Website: bh-photo
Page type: customer-info-address
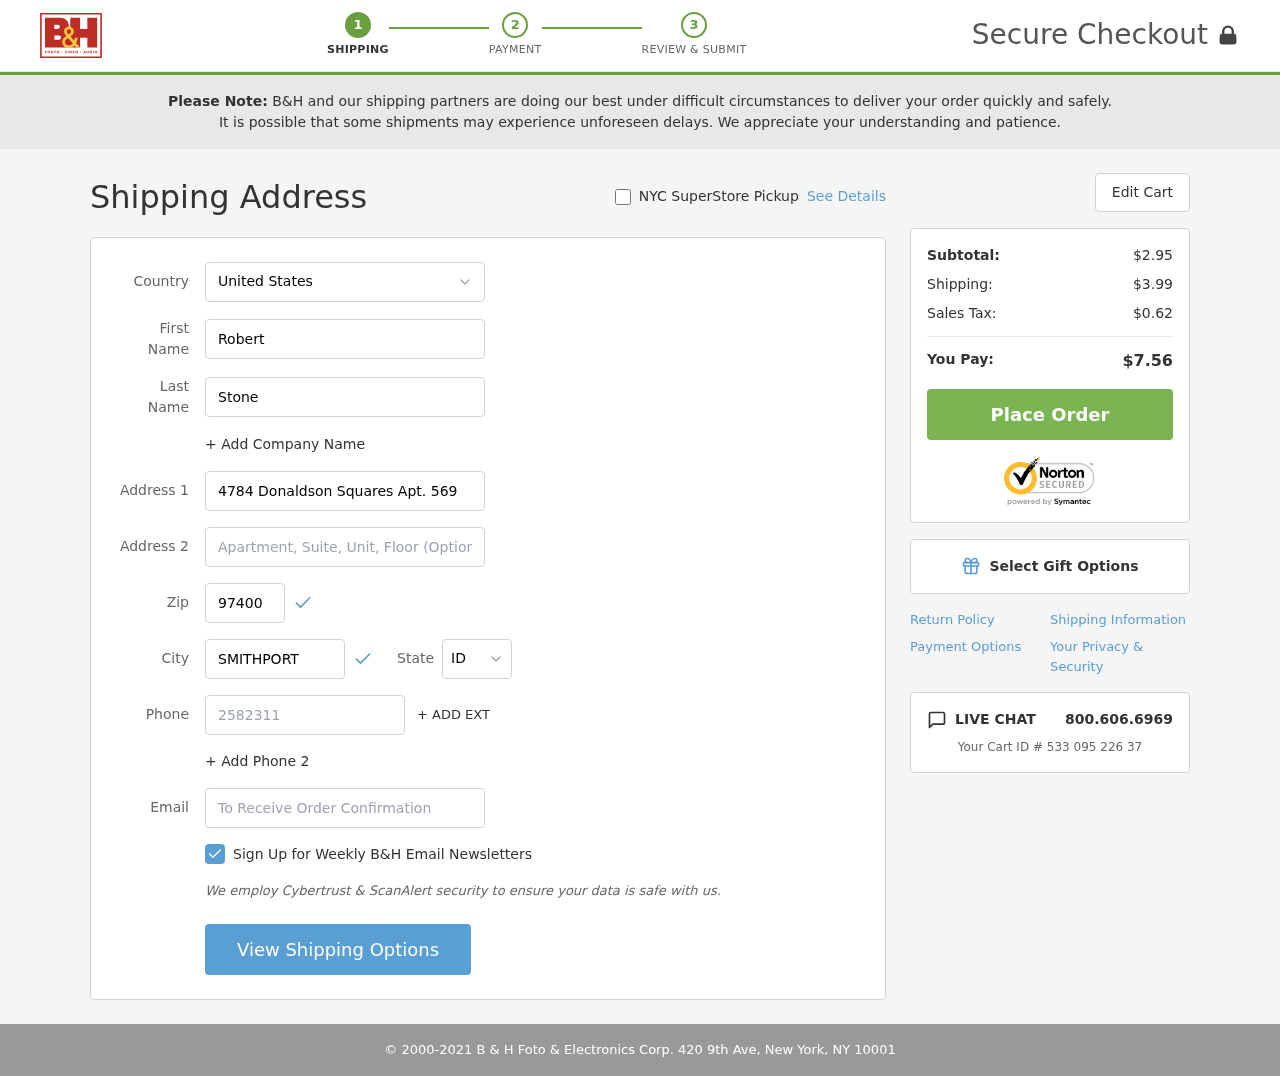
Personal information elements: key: PII_CITY
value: Smithport
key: PII_COUNTRY
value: United States
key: PII_EMAIL
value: rstone@hotmail.com
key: PII_FIRSTNAME
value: Robert
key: PII_LASTNAME
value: Stone
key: PII_PHONE
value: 2582311607
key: PII_POSTCODE
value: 97400
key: PII_STATE_ABBR
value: ID
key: PII_STREET
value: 4784 Donaldson Squares Apt. 569
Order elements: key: ORDER_SUBTOTAL
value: $2.95
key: ORDER_SHIPPING_COST
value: $3.99
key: ORDER_TAX
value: $0.62
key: ORDER_TOTAL
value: $7.56
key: ORDER_ID
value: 533 095 226 37